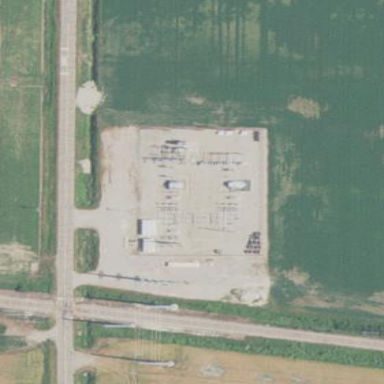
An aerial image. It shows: Distribution substation surrounded by fence.